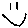
Label: smiley face